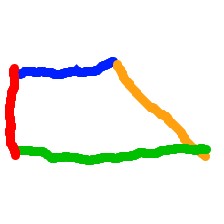
Shape: trapezoid